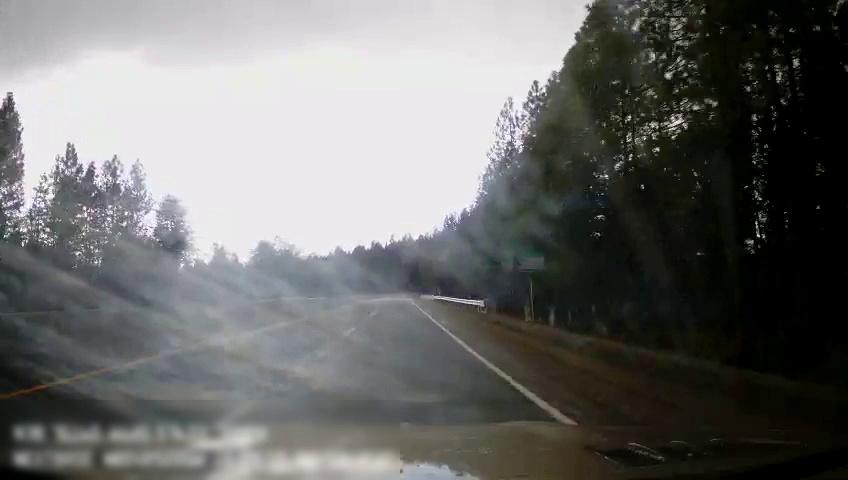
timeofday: Day
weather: Cloudy
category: Drivable Space
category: Lanes | Current Lane
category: Lanes | Current Lane
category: Lanes | Alternate Lane